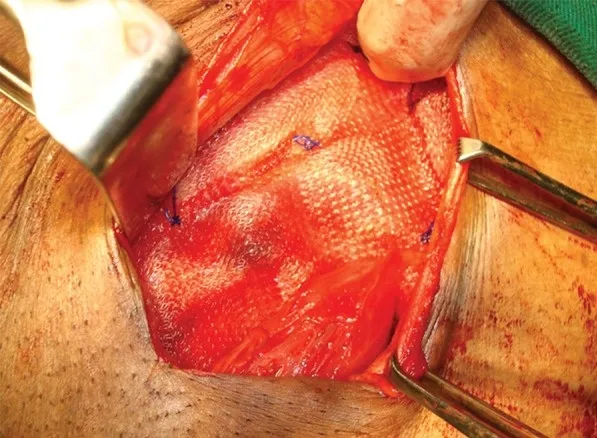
Left inguinal meshplasty after bladder was repositioned.
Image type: medical_photograph (other_medical_photograph)